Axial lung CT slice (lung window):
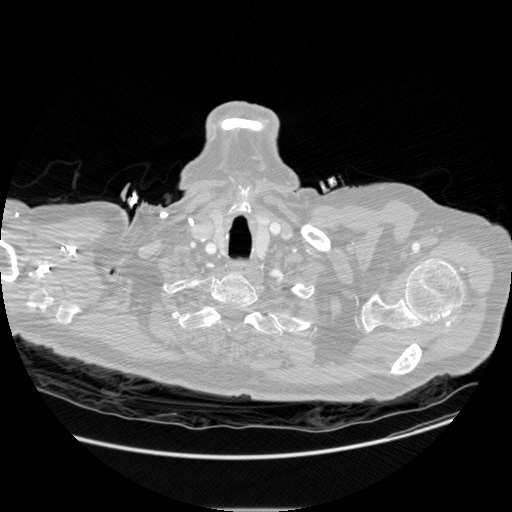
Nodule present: no